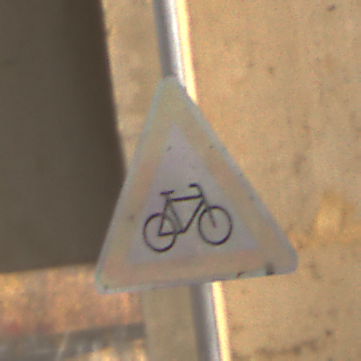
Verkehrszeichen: RadverkehrLinks
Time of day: SunriseSunset
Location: Roofed (Suburban)
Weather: Clear
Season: NotSpecified
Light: Natural